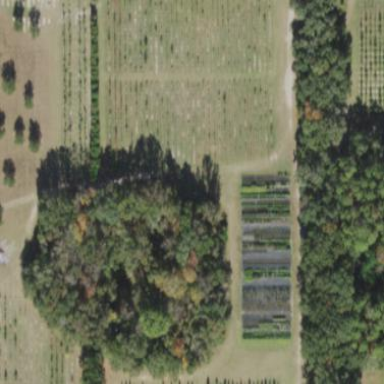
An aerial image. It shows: Plant nursery.